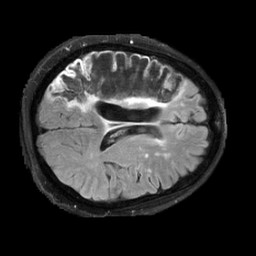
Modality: FLAIR
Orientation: axial
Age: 54
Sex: female
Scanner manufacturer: siemens
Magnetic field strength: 3 T
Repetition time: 9 s
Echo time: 0.099 s